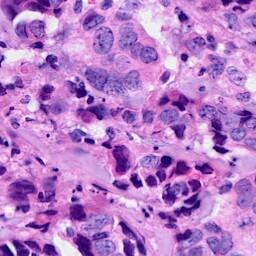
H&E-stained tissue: Breast